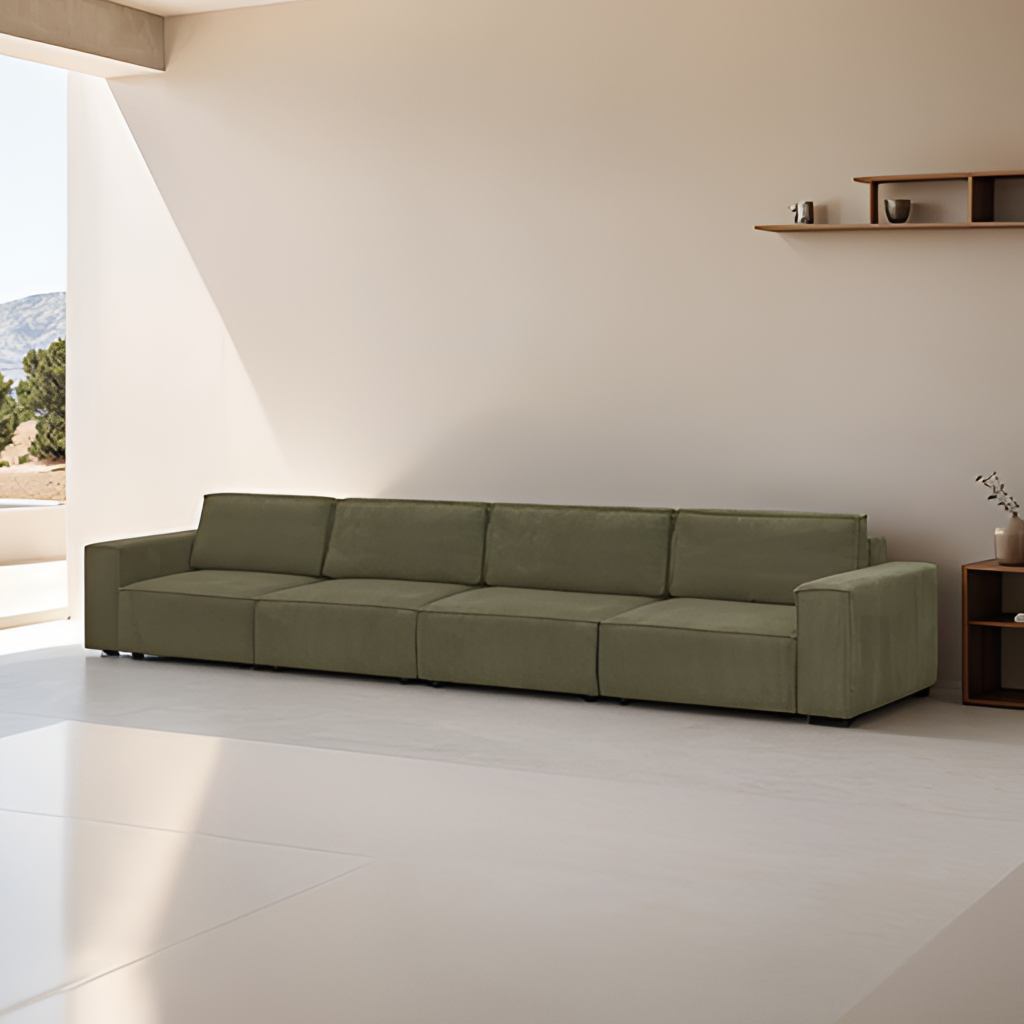
olive fabric sectional sofa, living room, minimalist, tile flooring, with large square pattern, paint wallpaper, with solid pattern